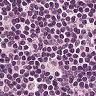
Metastatic tissue present: no